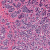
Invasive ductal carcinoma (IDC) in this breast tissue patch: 0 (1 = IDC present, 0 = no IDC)